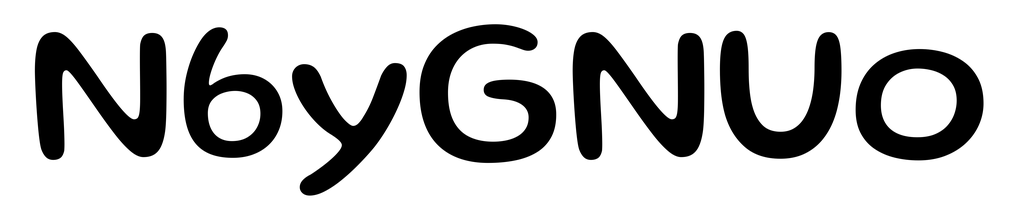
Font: Gluten_Regular